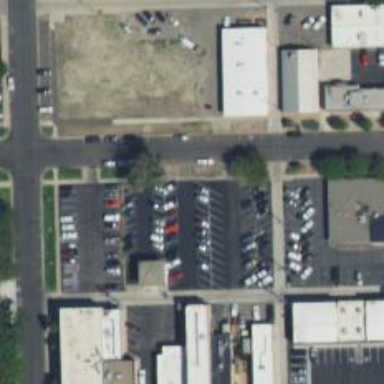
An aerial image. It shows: Parking space is available.